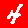
Digit: 4